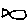
Label: fish